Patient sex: M
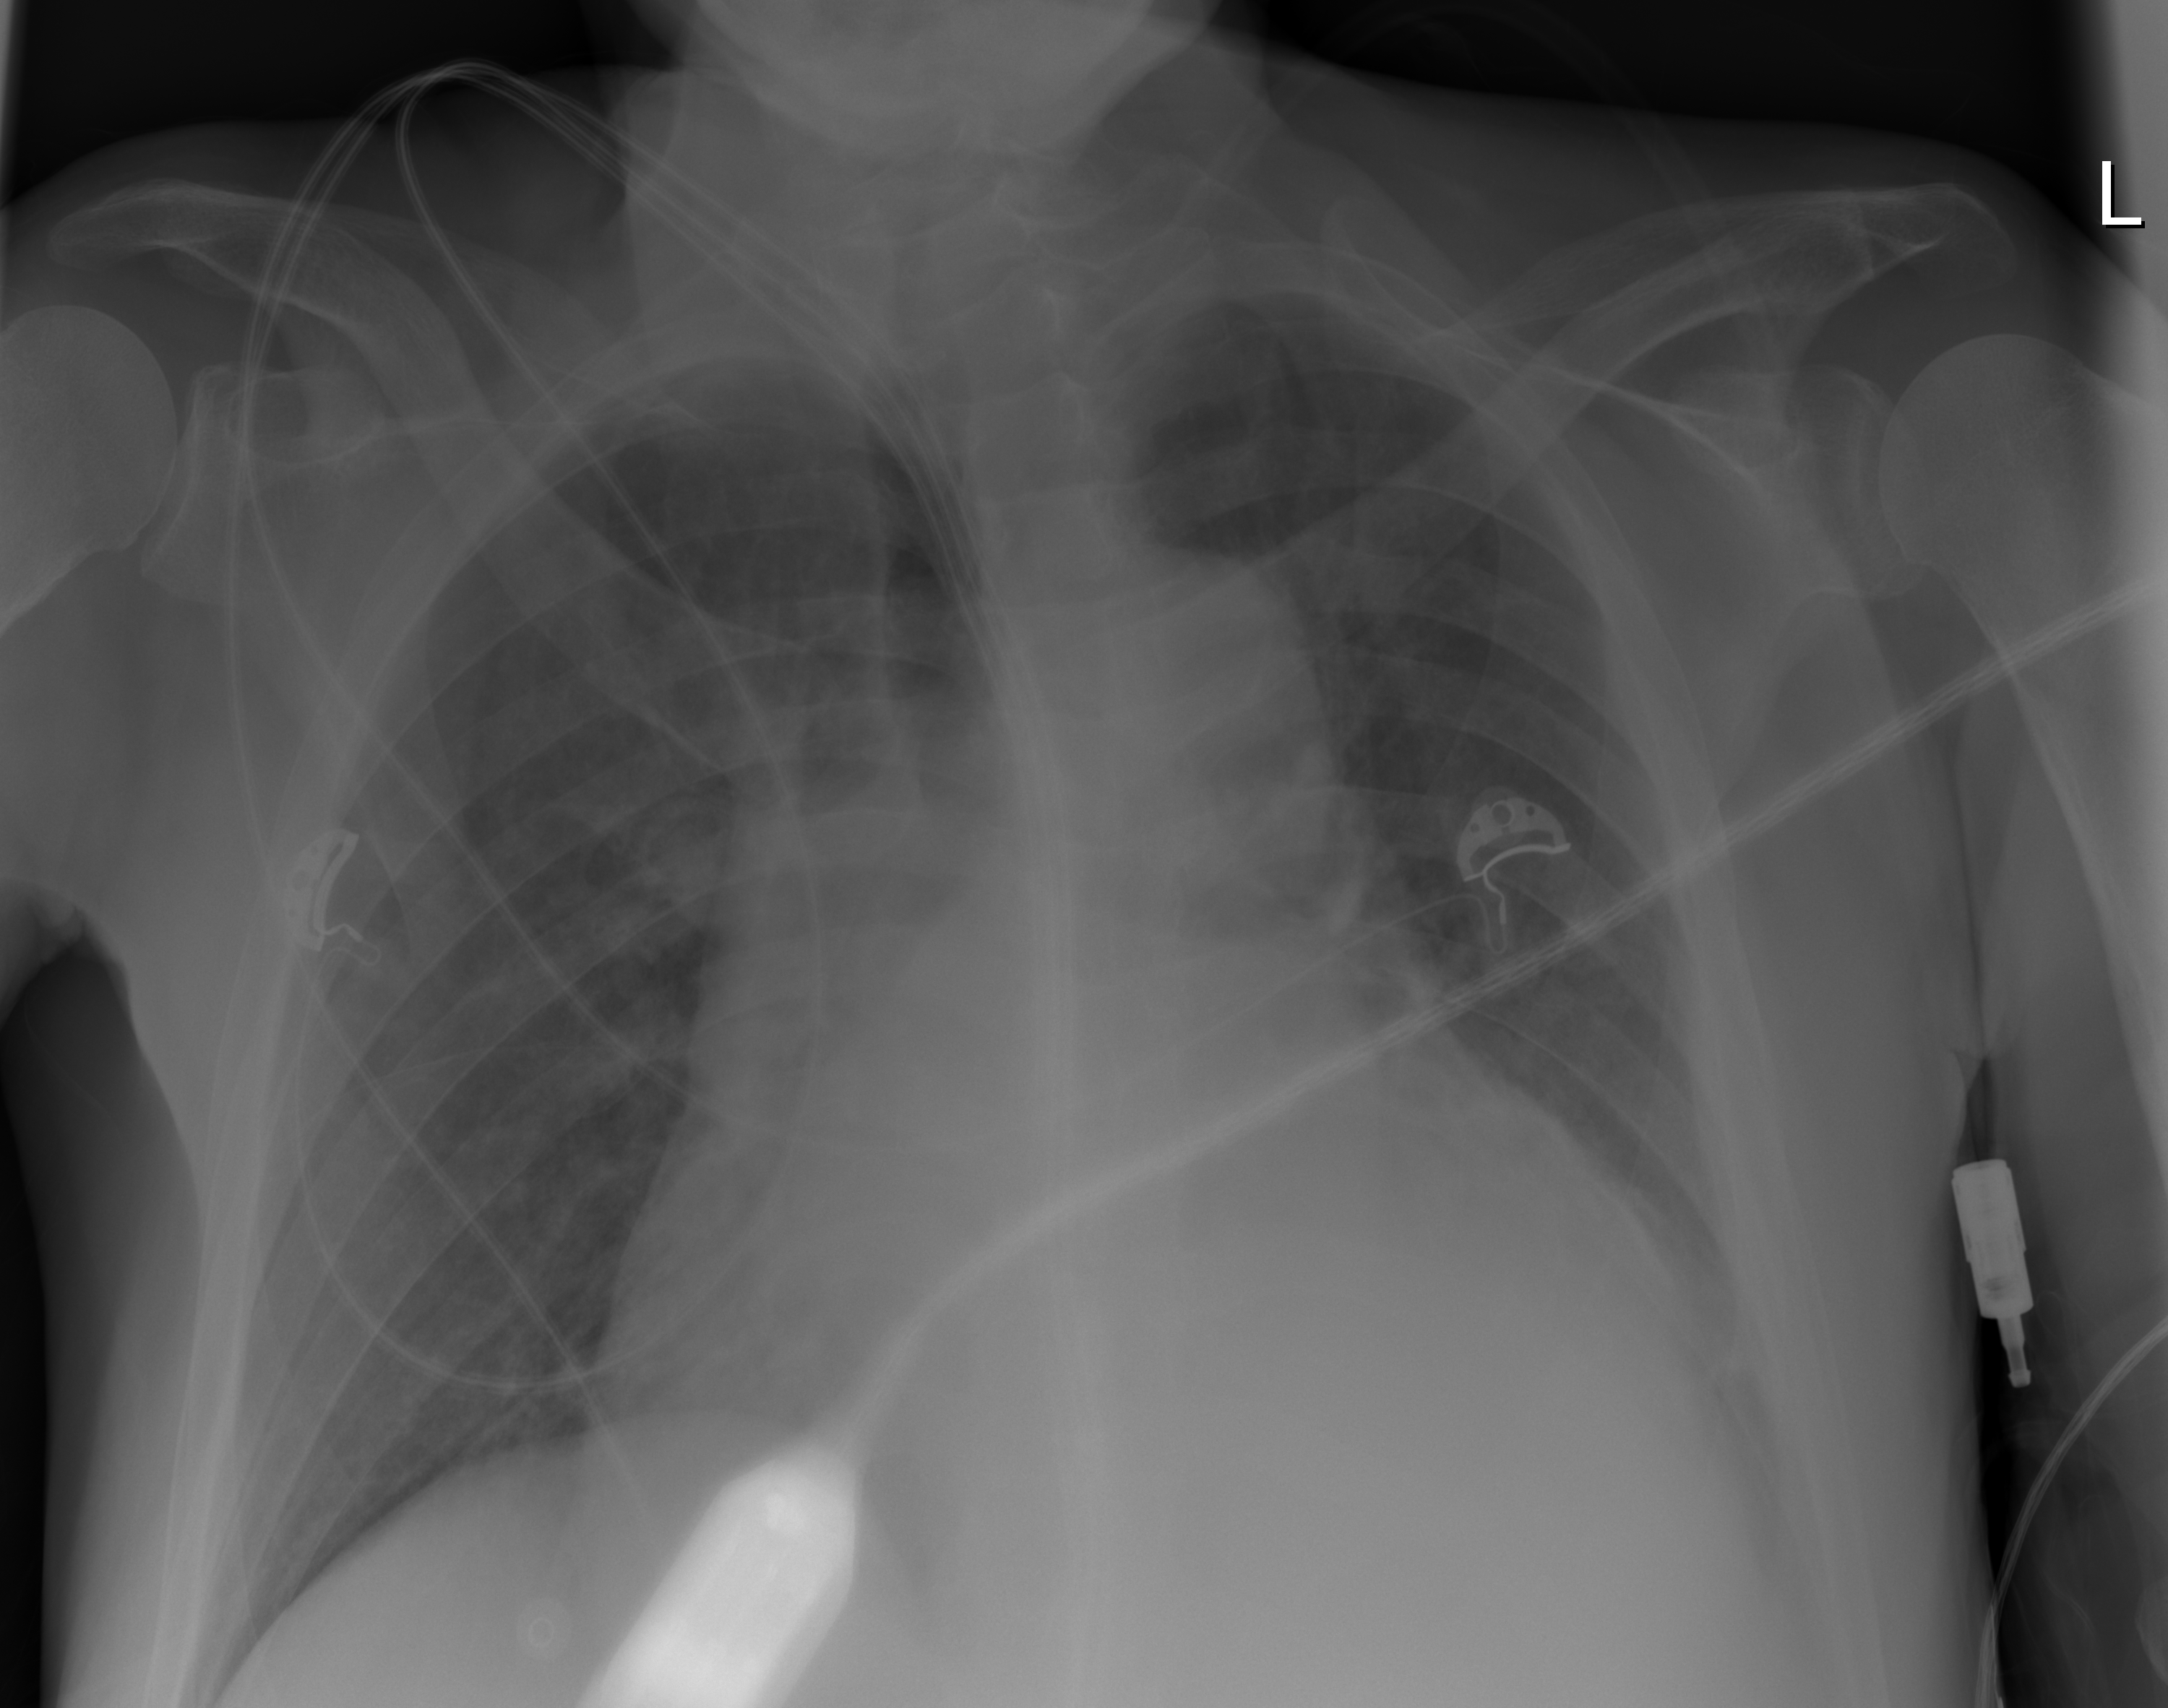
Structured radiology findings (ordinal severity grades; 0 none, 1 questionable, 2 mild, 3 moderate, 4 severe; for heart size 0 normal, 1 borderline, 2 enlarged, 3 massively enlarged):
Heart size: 2
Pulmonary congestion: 2
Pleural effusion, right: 0
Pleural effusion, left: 2
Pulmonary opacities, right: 2
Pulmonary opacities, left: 1
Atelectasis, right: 2
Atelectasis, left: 2